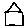
Label: house